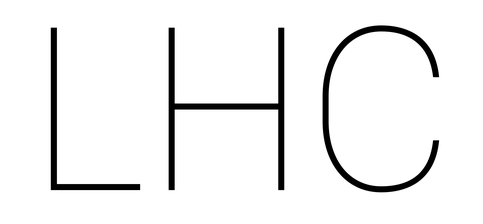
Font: Roboto_Thin